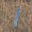
Label: 1